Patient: sex M, age 46
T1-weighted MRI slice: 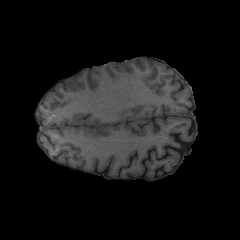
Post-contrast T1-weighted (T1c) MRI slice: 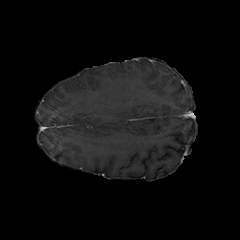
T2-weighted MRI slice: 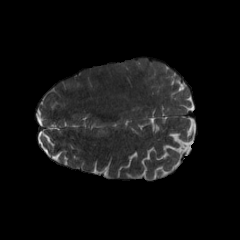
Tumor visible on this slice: yes
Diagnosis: Glioblastoma, IDH-wildtype
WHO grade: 4